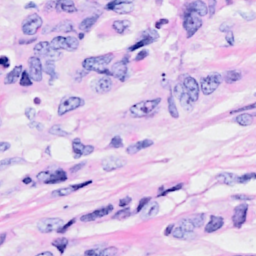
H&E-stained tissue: Breast